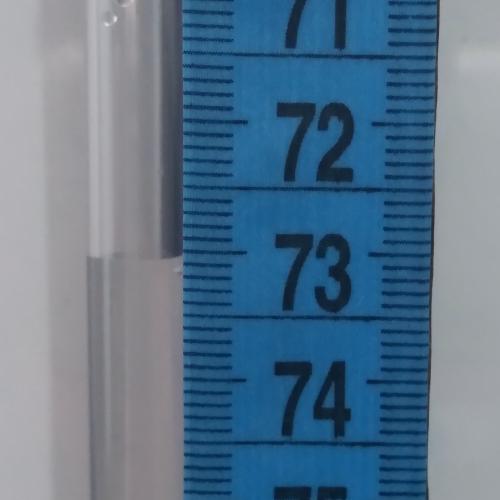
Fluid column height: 73.1 cm